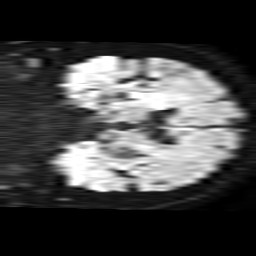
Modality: TRACE
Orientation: coronal
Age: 73
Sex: male
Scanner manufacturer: philips
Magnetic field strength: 1.5 T
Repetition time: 4.246 s
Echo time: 0.1086 s